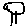
Label: tree